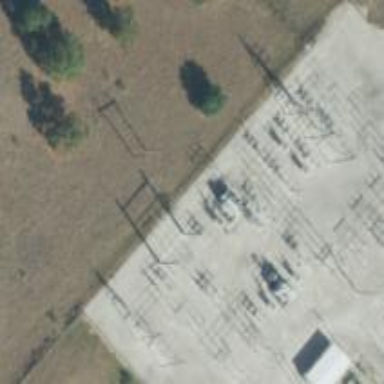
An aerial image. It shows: Switch used for power control.